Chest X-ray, PA view. Patient: 62 years old, sex F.
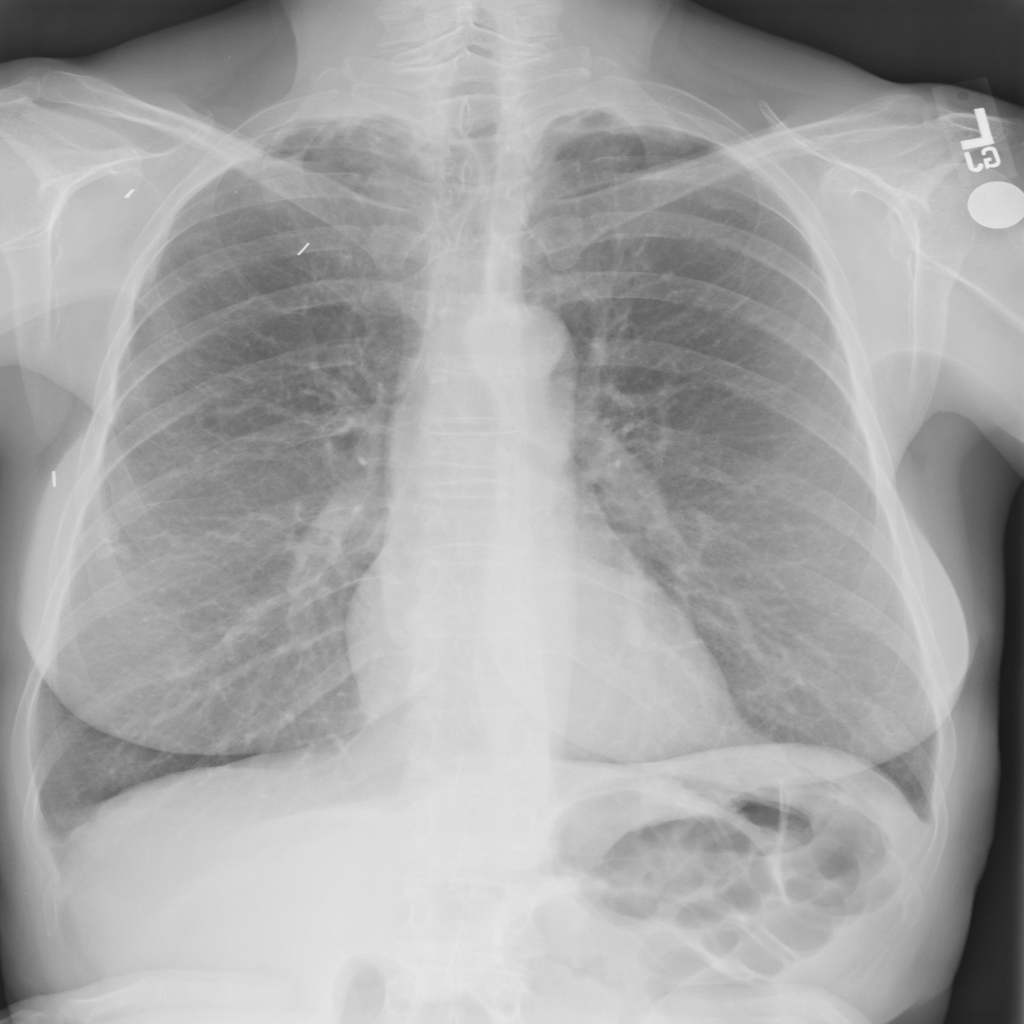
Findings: Fibrosis